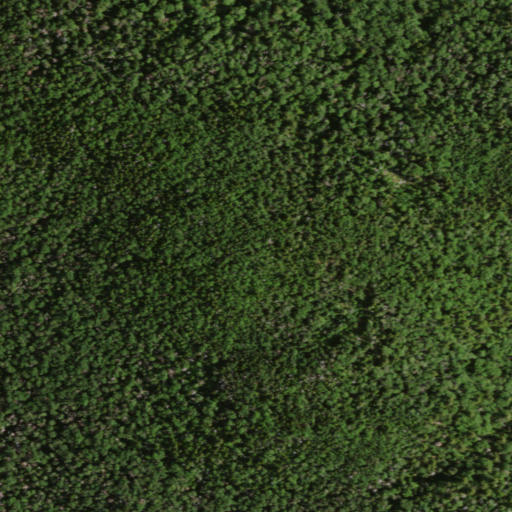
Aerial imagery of mountain in New York named Tripod Mountain containing evergreen forest and mixed forest